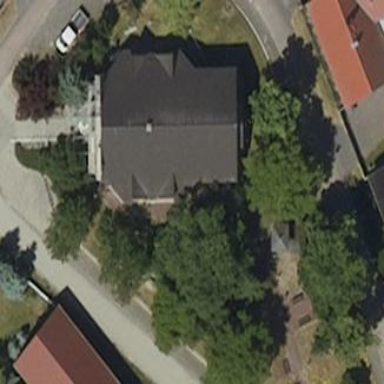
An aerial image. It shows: Building that is place of worship.